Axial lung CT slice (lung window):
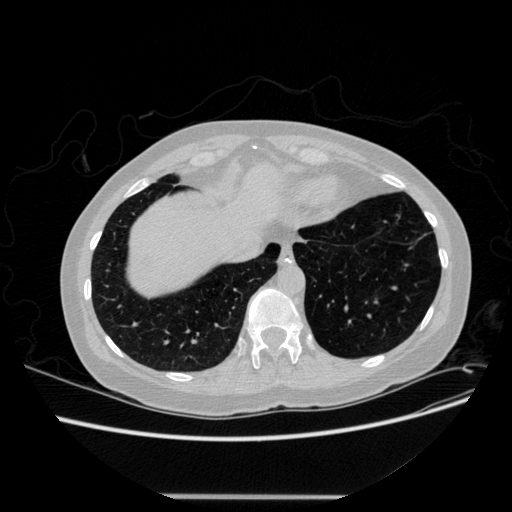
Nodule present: no